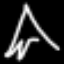
Label: The Eiffel Tower